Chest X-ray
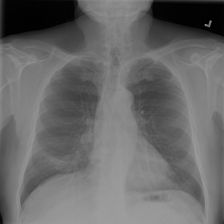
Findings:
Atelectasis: negative
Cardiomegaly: negative
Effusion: negative
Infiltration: negative
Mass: negative
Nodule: negative
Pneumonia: negative
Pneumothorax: negative
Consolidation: negative
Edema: negative
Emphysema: negative
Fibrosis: negative
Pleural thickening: negative
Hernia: negative